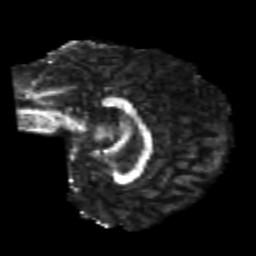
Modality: FA
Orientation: sagittal
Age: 21
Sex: male
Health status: healthy
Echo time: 0.074 s